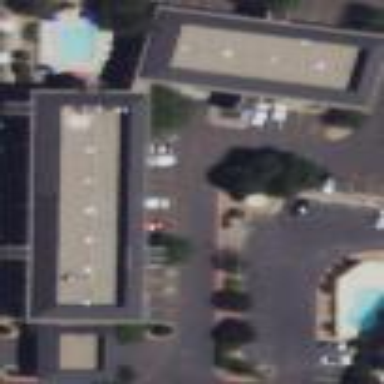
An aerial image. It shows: Hotel building.